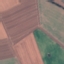
Land use / land cover: AnnualCrop